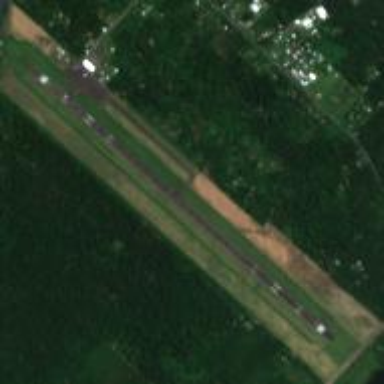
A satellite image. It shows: Public aerodrome or airport.